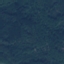
Label: Forest